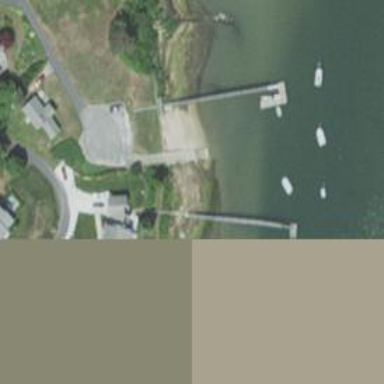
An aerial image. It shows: Slipway on service road designed for leisure land access.